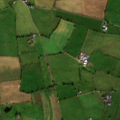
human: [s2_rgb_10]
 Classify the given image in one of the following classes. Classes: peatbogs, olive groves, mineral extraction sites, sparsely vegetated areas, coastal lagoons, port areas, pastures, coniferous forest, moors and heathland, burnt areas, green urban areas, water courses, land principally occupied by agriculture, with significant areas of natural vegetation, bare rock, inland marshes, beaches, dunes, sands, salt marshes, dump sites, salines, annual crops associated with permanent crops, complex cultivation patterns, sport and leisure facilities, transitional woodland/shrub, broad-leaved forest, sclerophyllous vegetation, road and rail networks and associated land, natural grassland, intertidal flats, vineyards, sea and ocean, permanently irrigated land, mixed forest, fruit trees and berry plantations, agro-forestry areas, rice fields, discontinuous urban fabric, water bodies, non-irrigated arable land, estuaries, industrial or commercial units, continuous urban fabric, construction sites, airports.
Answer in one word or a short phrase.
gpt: non-irrigated arable land, pastures